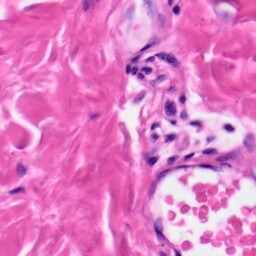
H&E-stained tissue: Skin